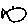
Label: fish